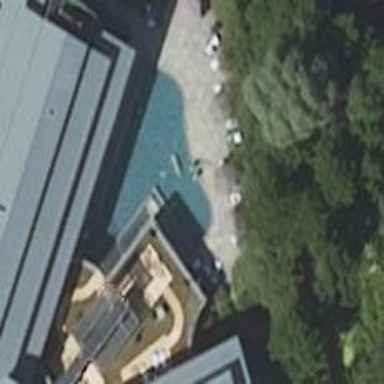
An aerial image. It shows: Swimming pool located in leisure land.